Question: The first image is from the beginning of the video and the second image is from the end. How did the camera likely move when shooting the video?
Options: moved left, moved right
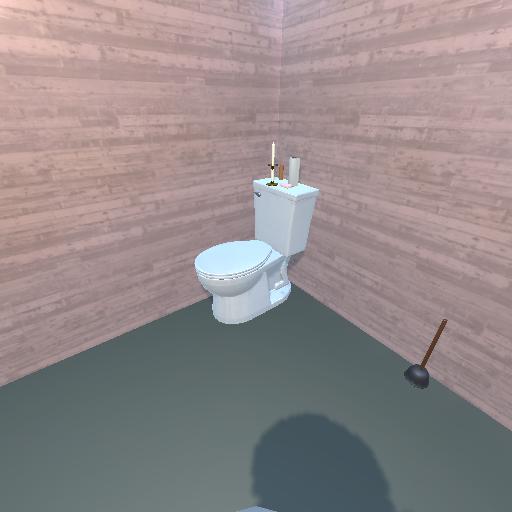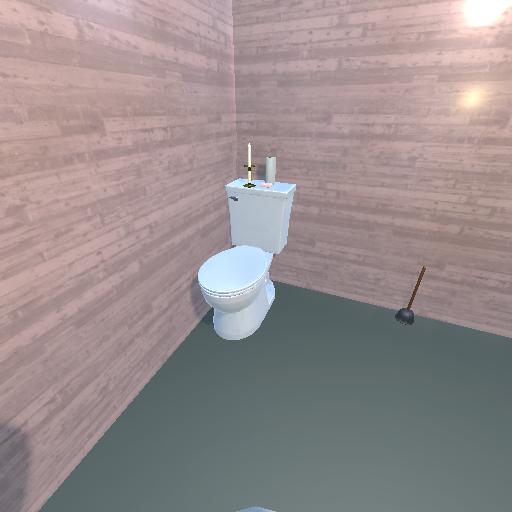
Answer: moved left